Question: Tooltip isn't working idk why but it shows up like this

'''
<script type="text/javascript">
jQuery(function () {
$("img[rel='tooltip']").tooltip();
});
$("[data-toggle=tooltip]").tooltip();
</script>
<a href="/forgot" data-toggle="tooltip" data-placement="top" title="forgot login?"><span class="glyphicon glyphicon-question-sign"></span></a>
'''
but not as the black bubble thing
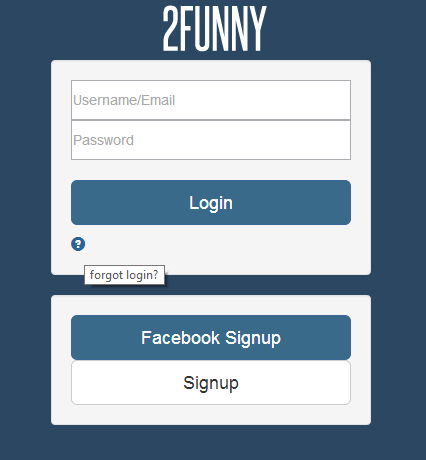
Answer: Why is your '.tooltip()' call outside of your 'jQuery()' function? This will mean the '.tooltip()' call will execute as soon as that line is parsed by your browser, not when the DOM is loaded. Do this instead:
'''
jQuery(function () {
$("img[rel='tooltip']").tooltip();
$("[data-toggle='tooltip']").tooltip();
});
'''
Also, make sure this script is placed both the jQuery and Bootstrap .js files are loaded.
Or if you're feeling thrifty, combine your jQuery selectors so you only make one '.tooltip()' call:
'''
jQuery(function () {
$("img[rel='tooltip'], [data-toggle='tooltip']").tooltip();
});
'''